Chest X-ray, AP view. Patient: 51 years old, sex F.
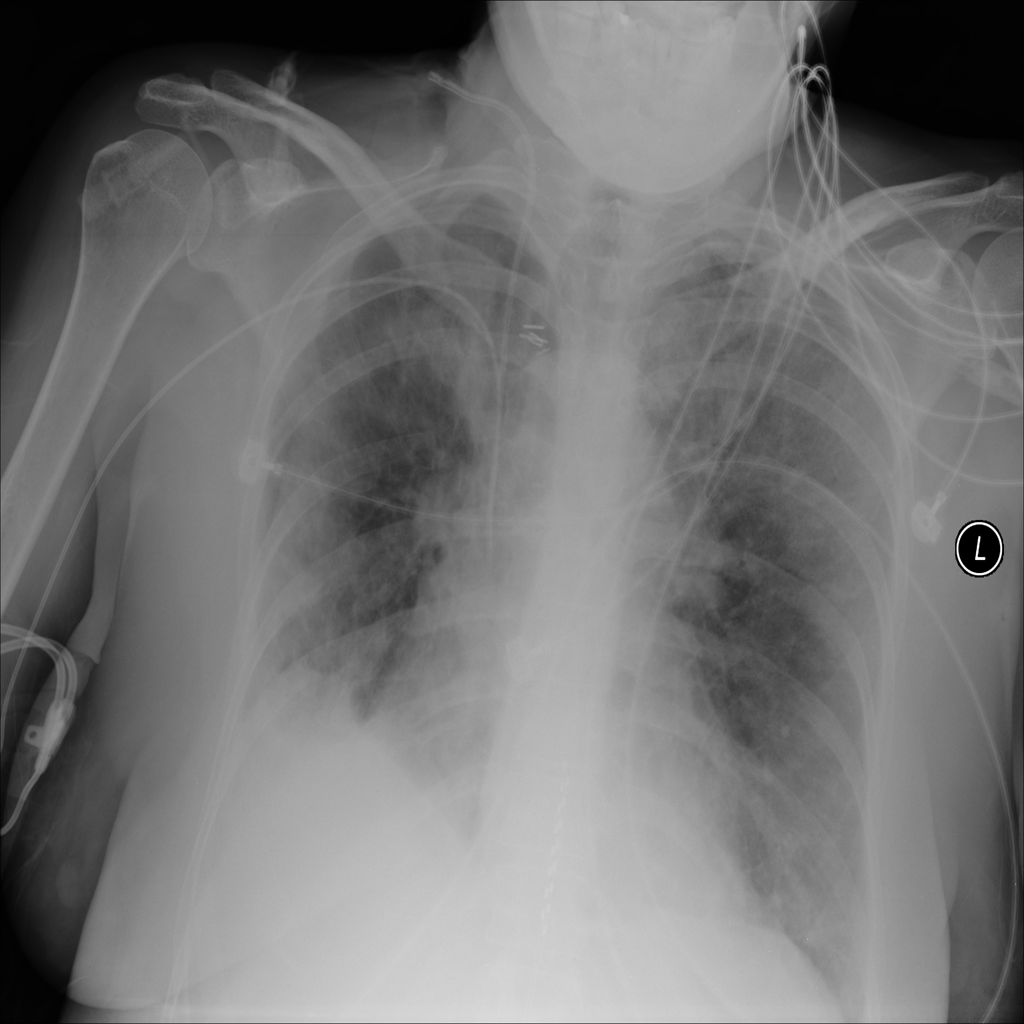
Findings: Edema, Infiltration